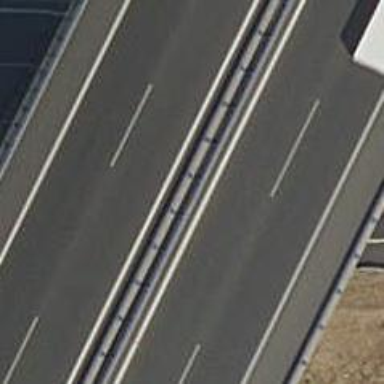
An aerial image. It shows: Motorway link.